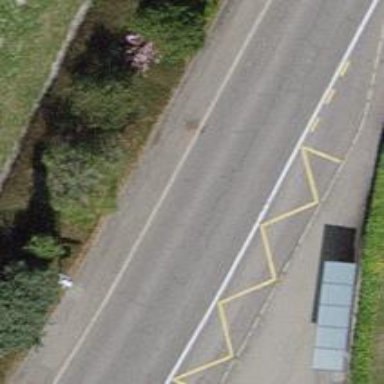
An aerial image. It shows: Bus stop equipped with public transport stop position.